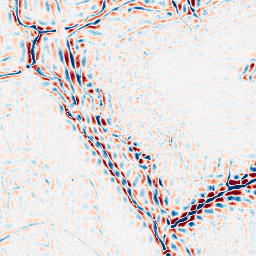
Category: wavelet
Decomposition family: wavelet_dwt
Decomposition parameters: wavelet: db8
level: 3
Upsampling method: bicubic
Upsampling parameters: scale: 4
Upsampling scale: 4